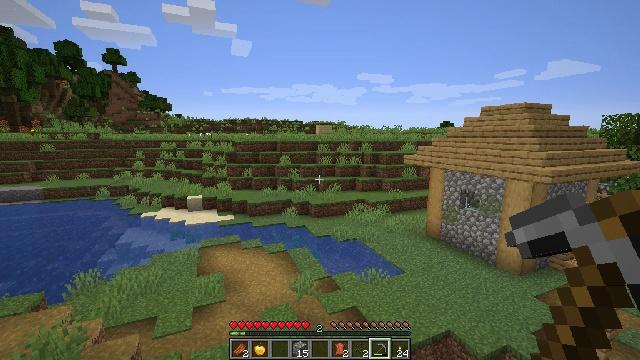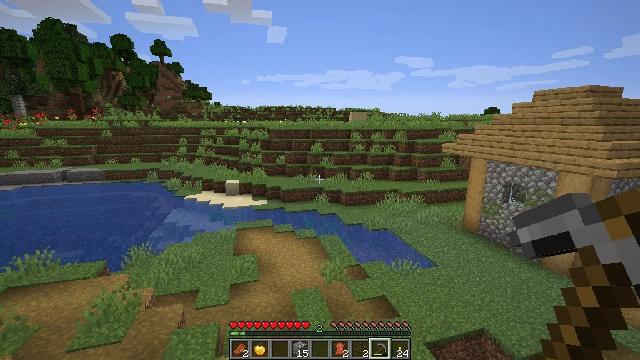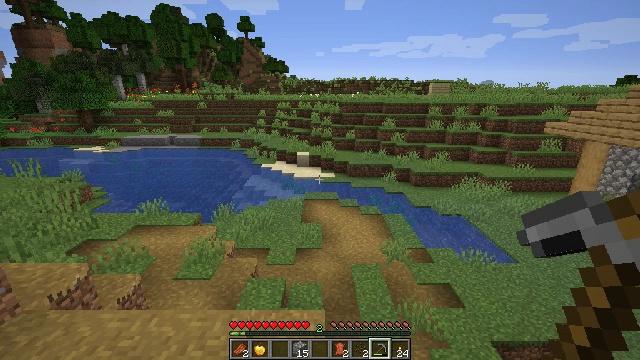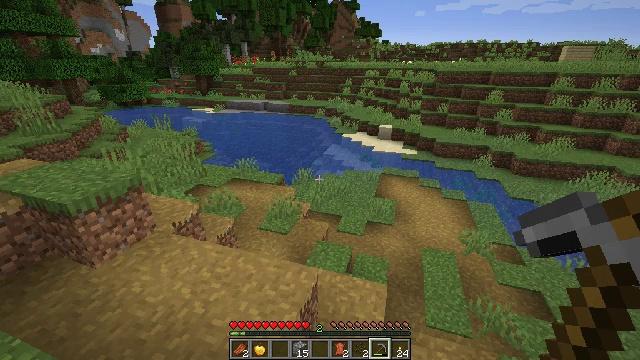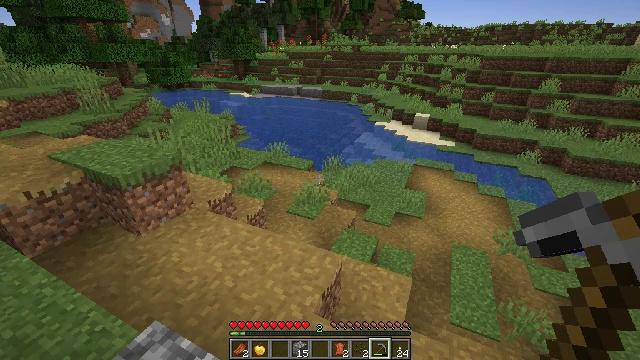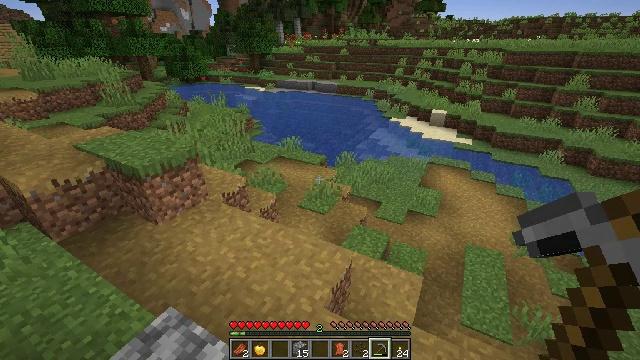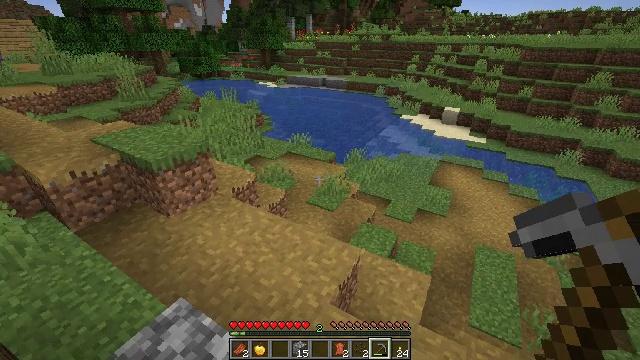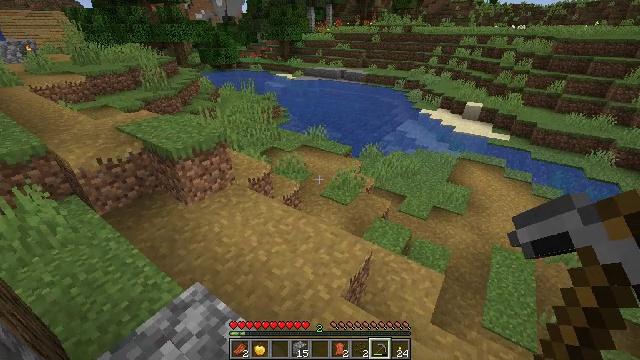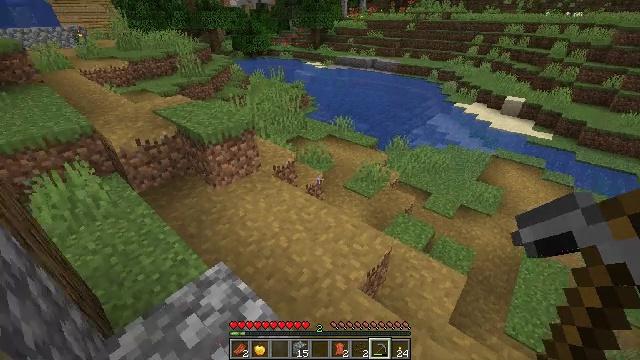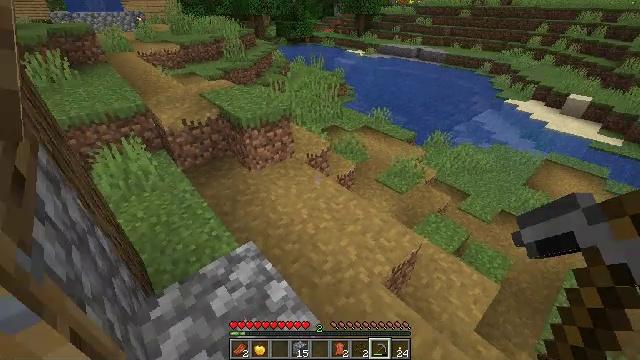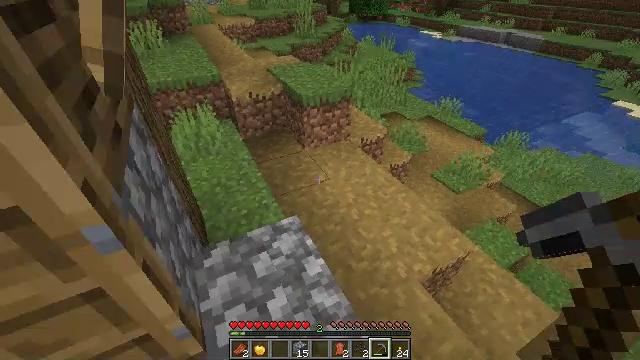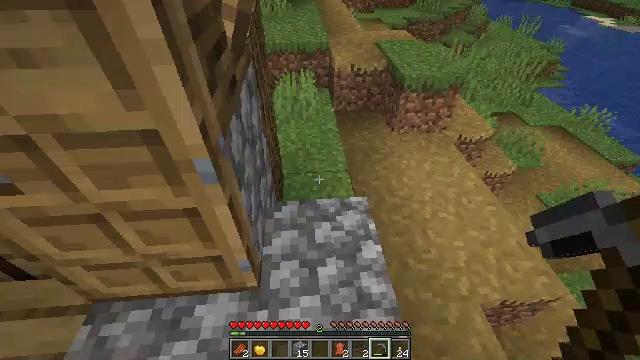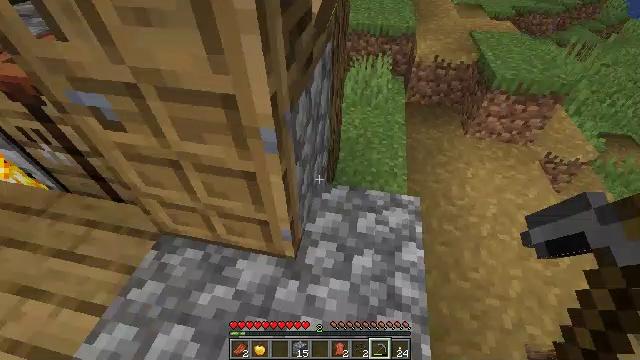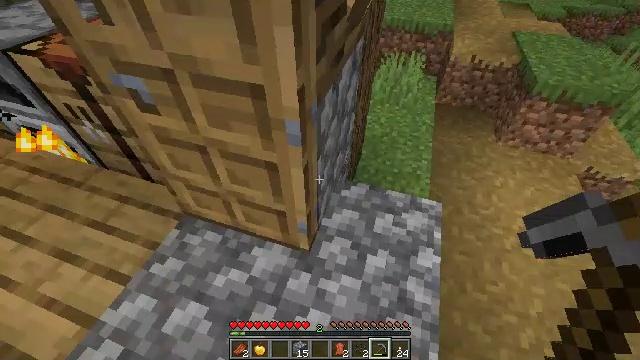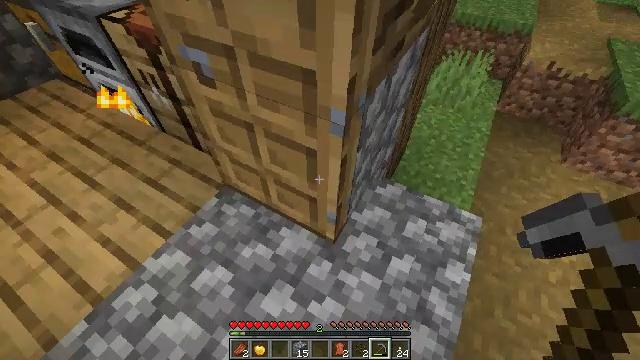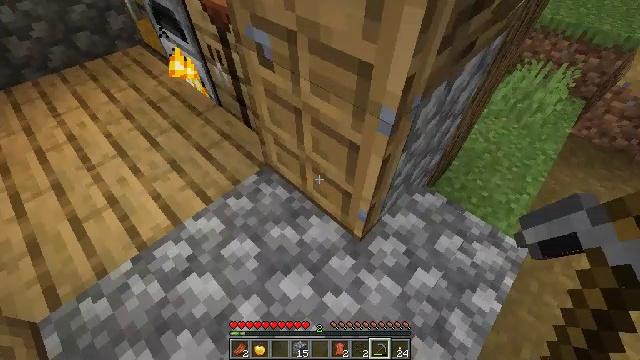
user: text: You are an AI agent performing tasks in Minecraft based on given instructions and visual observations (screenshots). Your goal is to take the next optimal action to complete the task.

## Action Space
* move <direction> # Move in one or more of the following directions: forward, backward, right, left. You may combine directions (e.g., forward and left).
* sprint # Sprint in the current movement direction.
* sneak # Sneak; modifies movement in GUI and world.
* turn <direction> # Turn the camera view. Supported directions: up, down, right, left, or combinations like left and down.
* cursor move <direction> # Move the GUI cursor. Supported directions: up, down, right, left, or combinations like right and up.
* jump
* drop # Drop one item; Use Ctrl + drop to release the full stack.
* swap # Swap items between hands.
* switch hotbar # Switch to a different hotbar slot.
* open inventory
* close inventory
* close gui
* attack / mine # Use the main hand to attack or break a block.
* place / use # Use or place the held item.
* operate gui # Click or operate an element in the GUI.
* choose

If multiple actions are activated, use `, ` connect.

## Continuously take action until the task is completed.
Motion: motion action
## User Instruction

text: Break the oak stairs.
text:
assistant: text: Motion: turn left and down
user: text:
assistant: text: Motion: turn left and down
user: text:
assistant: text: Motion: turn left and down
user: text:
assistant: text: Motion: turn left and down
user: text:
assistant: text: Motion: turn left and down
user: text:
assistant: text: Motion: turn left
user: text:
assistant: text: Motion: turn left and down
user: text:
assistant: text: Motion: turn left and down
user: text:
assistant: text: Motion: turn left and down
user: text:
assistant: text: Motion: turn left and down
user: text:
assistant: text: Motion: turn left and down
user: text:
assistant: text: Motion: turn left and down
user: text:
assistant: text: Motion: turn left and down
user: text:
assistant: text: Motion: turn left and down
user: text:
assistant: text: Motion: turn left and down
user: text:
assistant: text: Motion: turn left and down
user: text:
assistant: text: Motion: turn left and down
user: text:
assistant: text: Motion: turn left and down
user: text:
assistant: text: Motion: turn left
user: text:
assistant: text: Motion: turn left
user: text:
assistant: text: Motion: turn left and up
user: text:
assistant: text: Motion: turn up
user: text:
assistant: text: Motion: turn right and up
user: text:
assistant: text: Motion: turn right and up
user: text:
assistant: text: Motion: turn right and up
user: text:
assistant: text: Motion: turn right and up
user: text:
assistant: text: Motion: no_op
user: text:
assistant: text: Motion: no_op
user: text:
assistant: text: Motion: no_op
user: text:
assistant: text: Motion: no_op